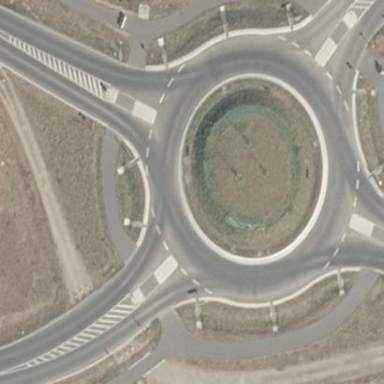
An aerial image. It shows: Primary highway with asphalt surface leading to roundabout.